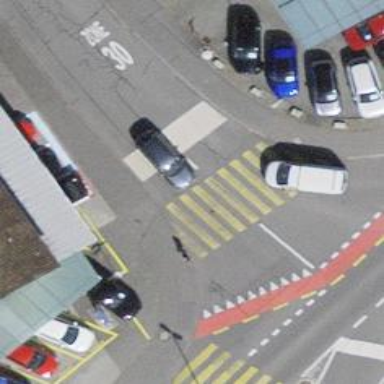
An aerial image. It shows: Uncontrolled zebra crossing with notable zebra markings.